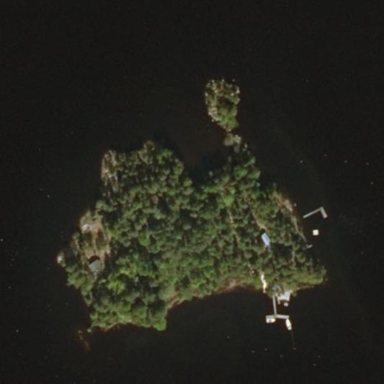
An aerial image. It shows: Island.